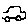
Label: car